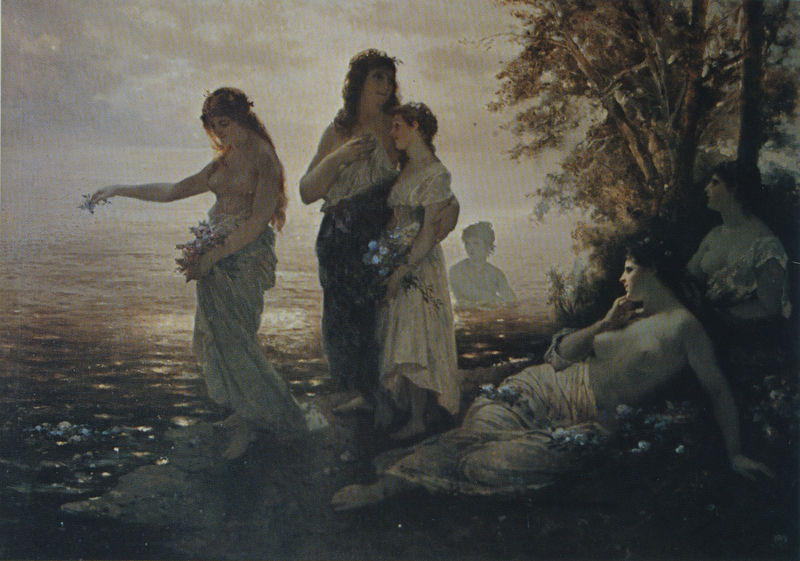
Titel: Blumenmädchen
Künstler: Wilhelm Kray
Standort: Hamburg
Institution: Privatbesitz
Schlagwörter: akt, baum, blau, blätter, gruppe, hand, himmel, laub, mann, meer, nackt, schatten, wasser, wolken, baden, badende, baumstämme, bäume, cezanne, fluss, frauen, landschaft, menschen, mädchen, see, ufer, abend, blumen, brust, busen, damen, frankreich, frau, grau, hell, kleid, kleider, licht, nacht, weiss, ölbild, blüten, dame, gras, schleier, tuch, wiese, malerei, symbolismus, jung, arm, augen, blass, gesicht, silber, stehen, steine, öl, horizont, spiegelung, zweige, gewässer, sonne, boden, insel, haare, tücher, gewänder, kind, england, lippen, rosa, zart, ranken, deutschland, brüste, küste, strand, wangen, wellen, ruhe, liegen, zwei, dunst, nebel, füsse, romantik, grazien, jugendstil, nackte, brustwarzen, sein, still, entblößt, frühling, mondlicht, reflexion, blumenstrauss, gauguin, blütenblätter, bad, mond, schwimmen, traum, mondschein, nixen, girlanden, dunkle, toga, musen, nymphen, feuerbach, blumenkranz, bleich, venus, kränze, opfer, gegenlicht, wurf, tunika, allegorien, elfen, ausruhen, ritual, blühten, klassisch, neun, klassizistisch, lager, göttinnen, friedlich, akkt, arme streuen, beden, frauens, personifikationen, streuen, nacjt, wasserreflektion, gleisen, blumen streuen, gleist, blütenblätte, abemd, frsuen